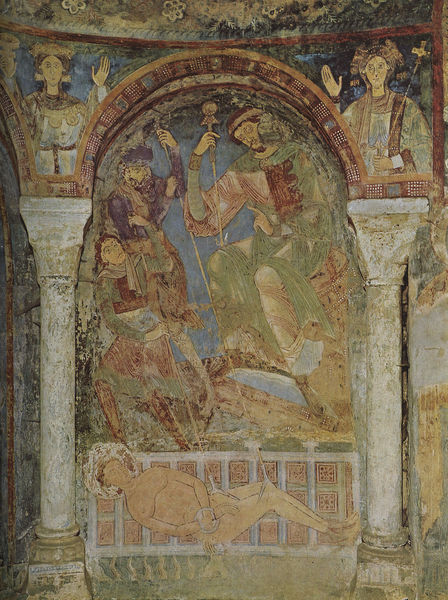
Titel: Chapelle des Château des Moines in Berzé-la-Ville
Standort: Berzé-la-Ville, Château des Moines (EU - F)
Schlagwörter: mann, nackt, männer, szene, säule, säulen, malerei, tot, toter, bild, hände, kirche, liegen, bogen, stab, wandmalerei, bögen, gewölbe, kreuz, flammen, kapitelle, liege, heiligenschein, christus, grab, jesus, kreuzigung, leichnam, heiliger, lanzen, heilige, fresko, wandbild, grablegung, fresco, stechen, romanisch, sperr, gefesselt, hauefresko, kiegend